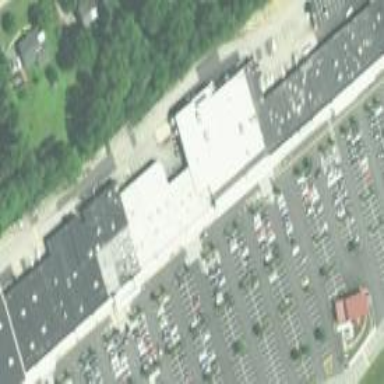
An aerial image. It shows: Retail building.